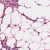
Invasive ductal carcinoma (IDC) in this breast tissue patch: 0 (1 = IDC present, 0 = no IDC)